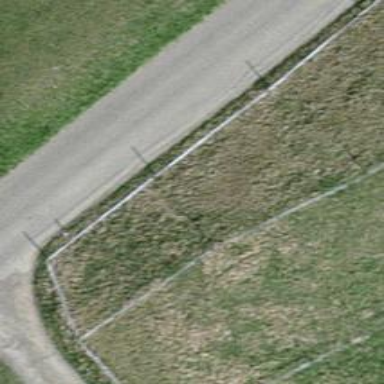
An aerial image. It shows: Fence is in the image.